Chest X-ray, PA view. Patient: 40 years old, sex M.
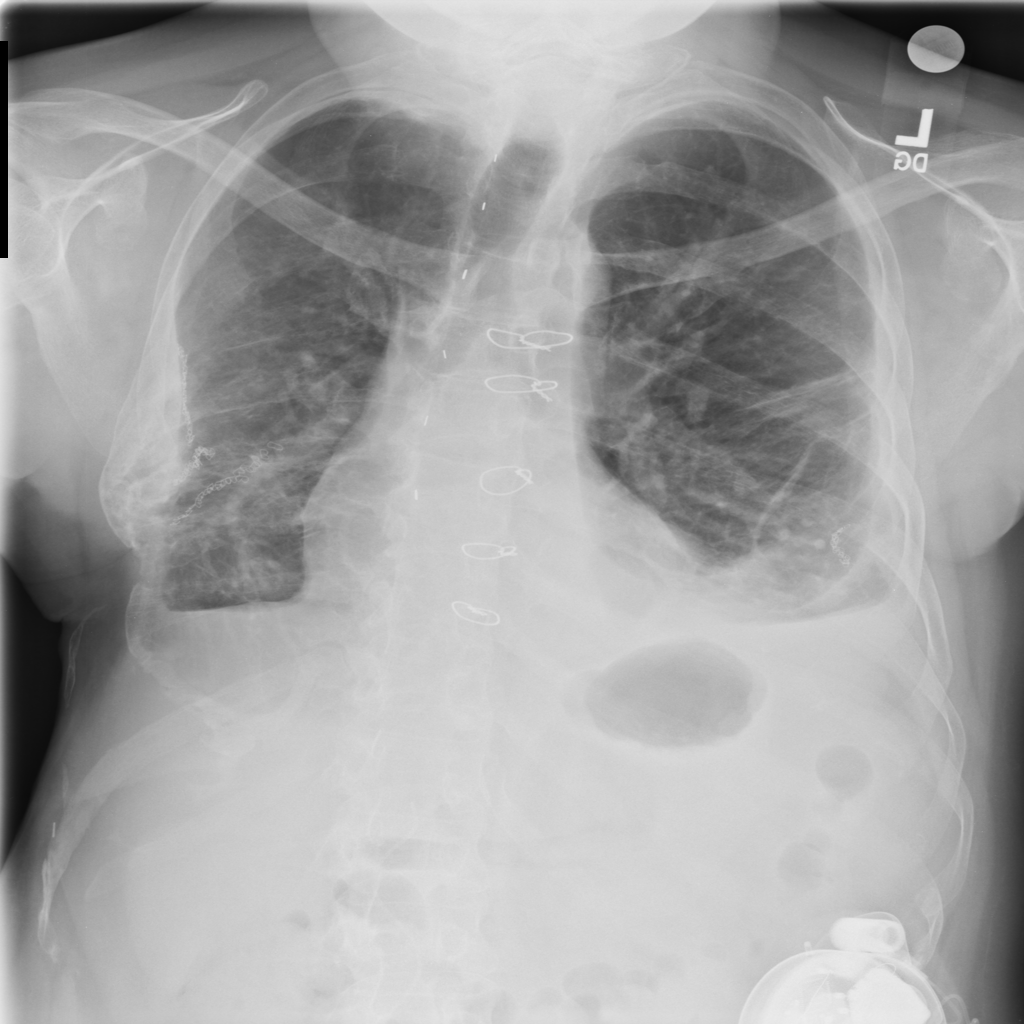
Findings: Atelectasis, Effusion, Pleural_Thickening